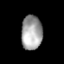
Tissue: lung
Cell type: Myeloid cells
Senescence score: 0.2428
Nuclear area (px): 708
Mean DAPI intensity: 161.76